Question: picture shows what I have and what they want to have

'''
'columns' => array(
array(
'header' => 'id',
'name' => 'id',
'value'=>'$data->id',
),
'''
I have to do so that the "value => id" instead display an NO.ID Started to display an TXT_ ID NO.ID
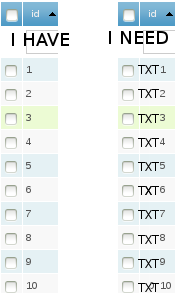
Answer: By using createCommand
'''
Yii::app()->db->createCommand('SELECT CONCAT('TXT ',id),other_fields.. FROM table WHERE 1');
'''